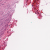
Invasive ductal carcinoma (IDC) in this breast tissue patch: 0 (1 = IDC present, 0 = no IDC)